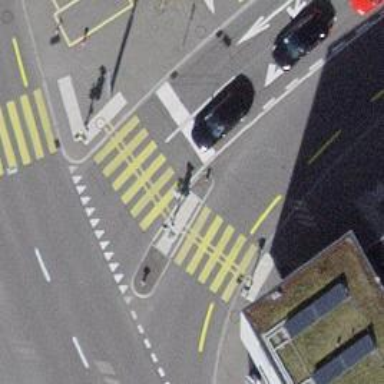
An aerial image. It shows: Road crossing with traffic signals.